Aerial crown-view tile of a tropical tree (Barro Colorado Island, Panama), acquired 20250414:
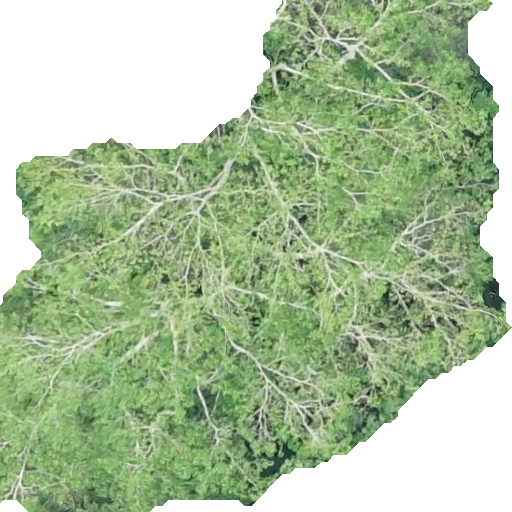
Species: Hura crepitans
GBIF accepted scientific name: Hura crepitans
Crown area: 302.086 m²